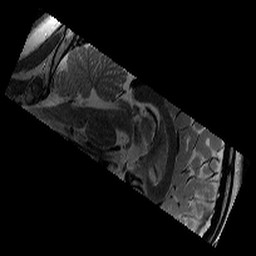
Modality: T2w
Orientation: sagittal
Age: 11
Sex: male
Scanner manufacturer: siemens
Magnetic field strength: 3 T
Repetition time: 9.23 s
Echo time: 0.067 s